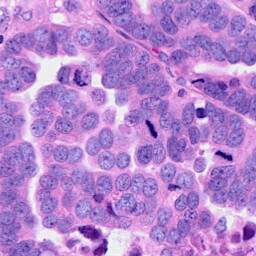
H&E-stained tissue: Ovarian